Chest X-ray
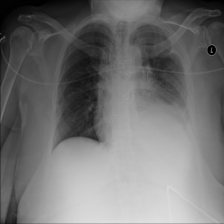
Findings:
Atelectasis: negative
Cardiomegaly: negative
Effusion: negative
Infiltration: negative
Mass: negative
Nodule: negative
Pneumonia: negative
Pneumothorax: negative
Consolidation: negative
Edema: negative
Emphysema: negative
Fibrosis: negative
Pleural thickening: negative
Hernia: negative